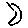
Label: moon